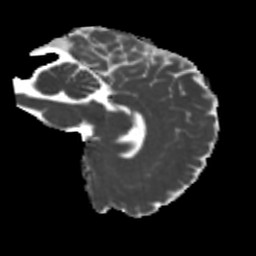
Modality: MD
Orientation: sagittal
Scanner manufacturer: siemens
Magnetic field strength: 3 T
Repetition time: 4 s
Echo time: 0.0594 s